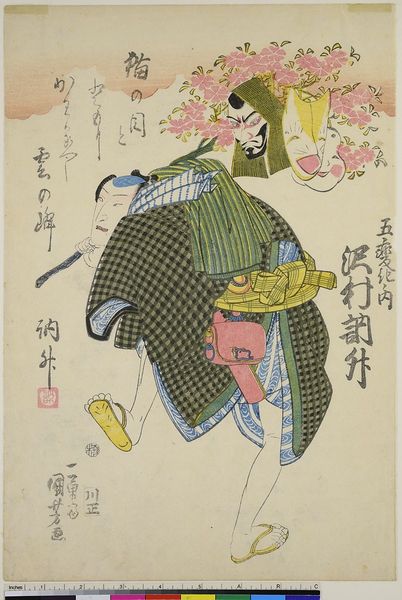
Titel: Der Schauspieler Sawamura Tossho I in dem Stück Gohenge
Künstler: Utagawa Kuniyoshi
Standort: Hamburg
Institution: Museum für Kunst und Gewerbe Hamburg
Schlagwörter: mann, gelb, grün, zeichnung, blüten, malerei, gewand, stock, holzschnitt, japan, sandalen, schriftzeichen, maske, druckgraphik, druckgrafik, zeit, tornister, schauspieler, marschieren, farbholzschnitt, schauspielerin, kirschblüte, kalligrafie, nackte beine, kabuki, edo, reproduktionen, druckerzeugnisse